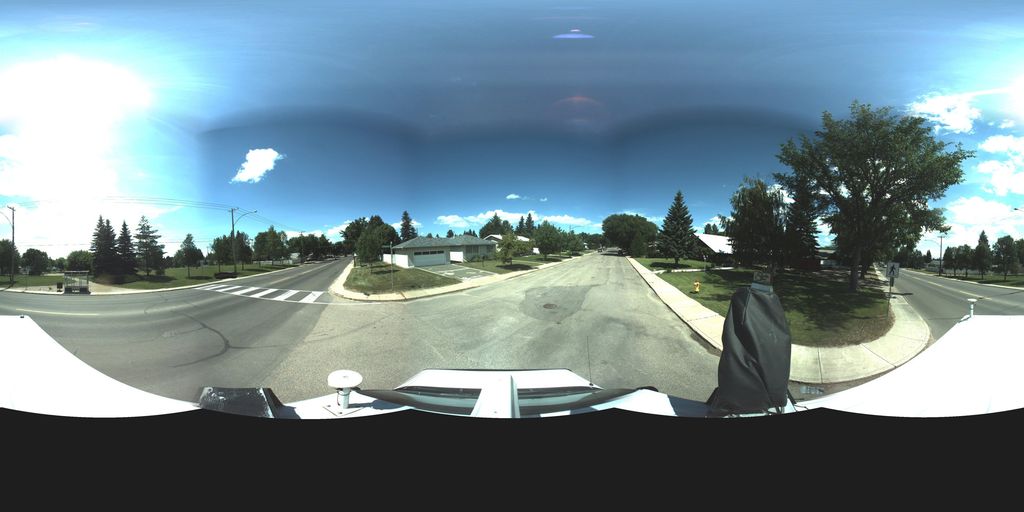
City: saskatoon